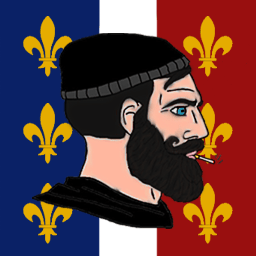
Label: 5_Doomer